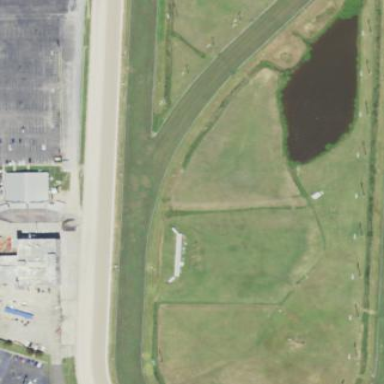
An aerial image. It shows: Track in leisure land.